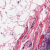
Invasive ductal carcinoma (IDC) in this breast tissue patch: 0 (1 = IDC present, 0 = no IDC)